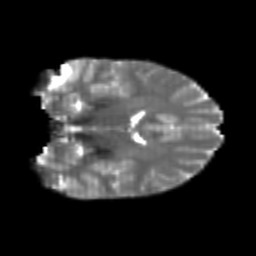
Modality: T2w
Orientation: coronal
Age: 20
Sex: female
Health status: healthy
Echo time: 0.074 s